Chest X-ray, AP view. Patient: 22 years old, sex M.
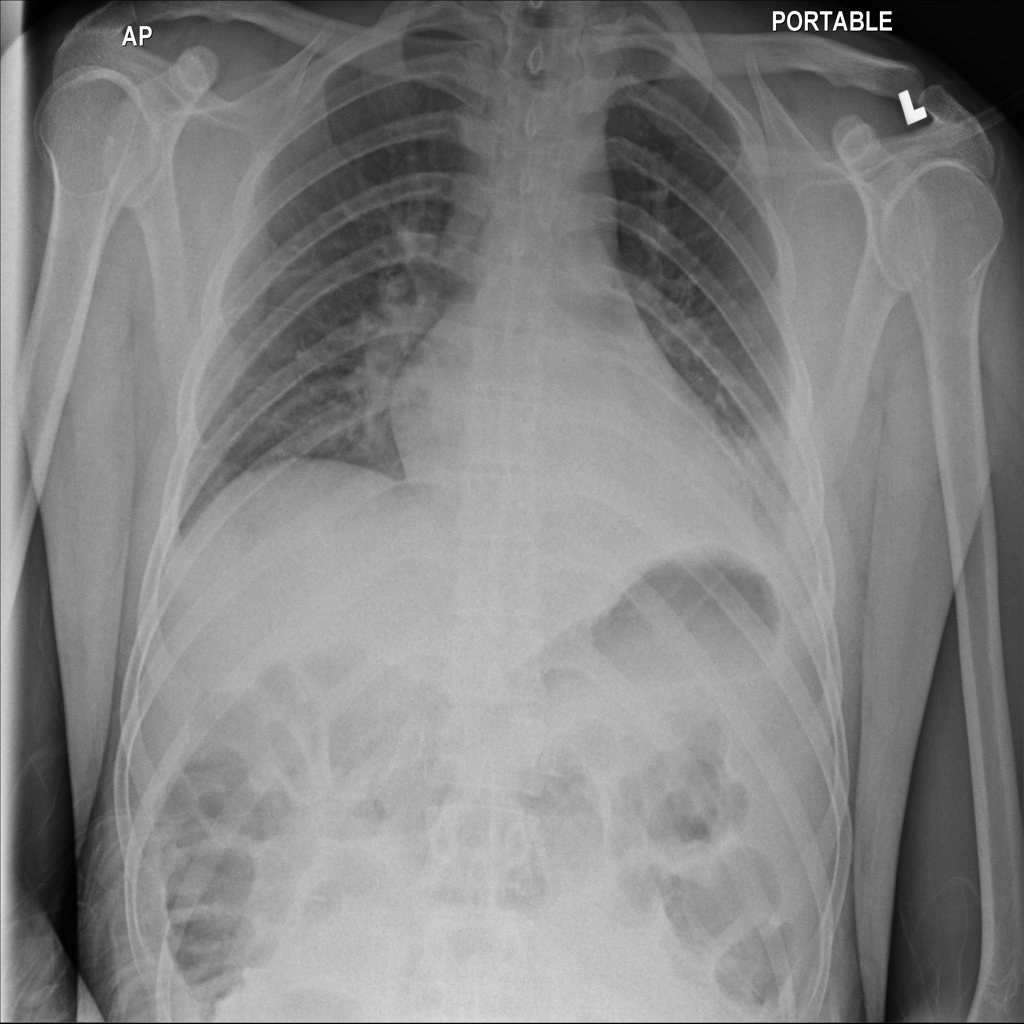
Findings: No Finding